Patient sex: F
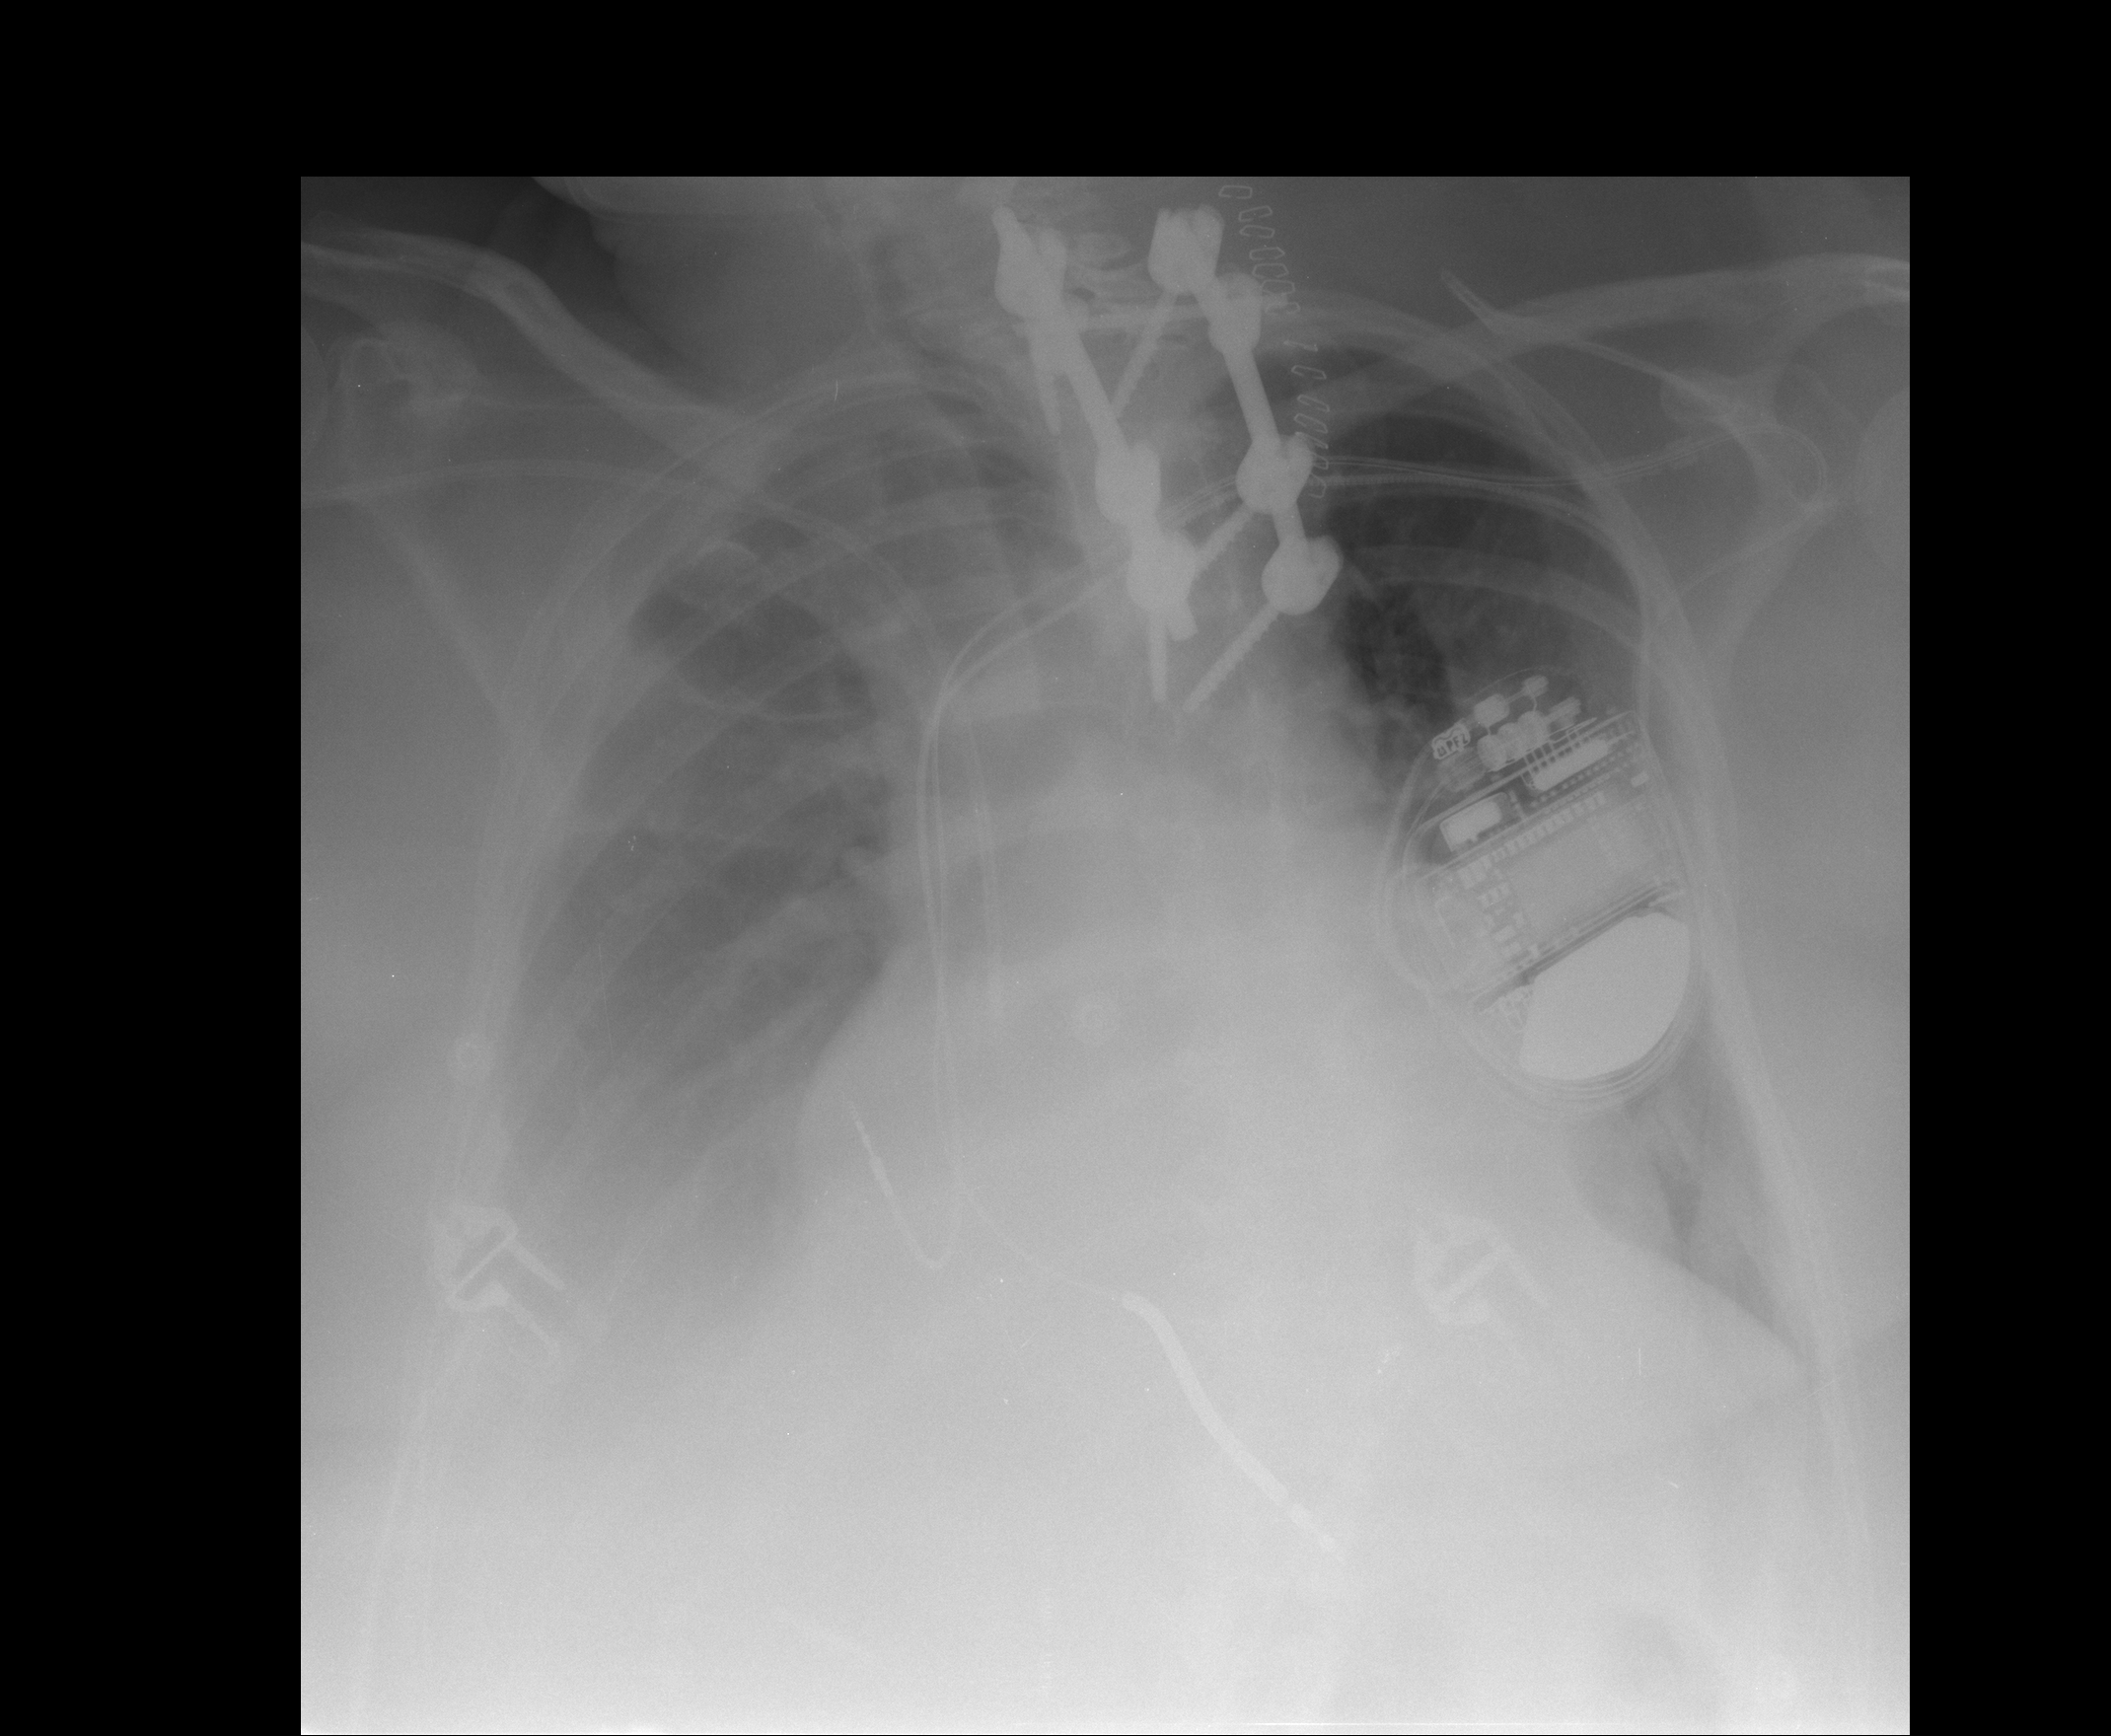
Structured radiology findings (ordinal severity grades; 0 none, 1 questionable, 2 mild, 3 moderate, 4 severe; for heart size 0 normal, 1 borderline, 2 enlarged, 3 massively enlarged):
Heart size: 2
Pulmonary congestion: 2
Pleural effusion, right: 3
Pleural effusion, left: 2
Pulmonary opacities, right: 2
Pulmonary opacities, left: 2
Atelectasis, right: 3
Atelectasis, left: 2